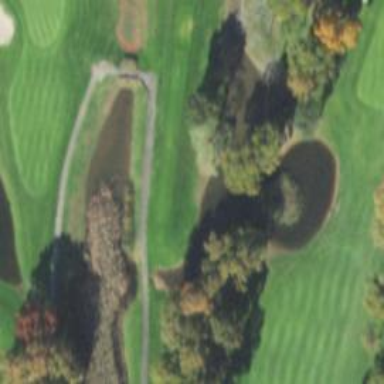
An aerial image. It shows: Pathway for golfing.